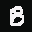
Label: 8